Question:
How can I rectify this?
Basically what I did was I went to my Facebook settings and removed the app from there. Many users do this to remove access of the app.
When I come back to the app it should put me back into the usual sign up flow and go through the Facebook approval process again.
However when I did that here are the errors I see. I am no longer able to use the app because of these errors.
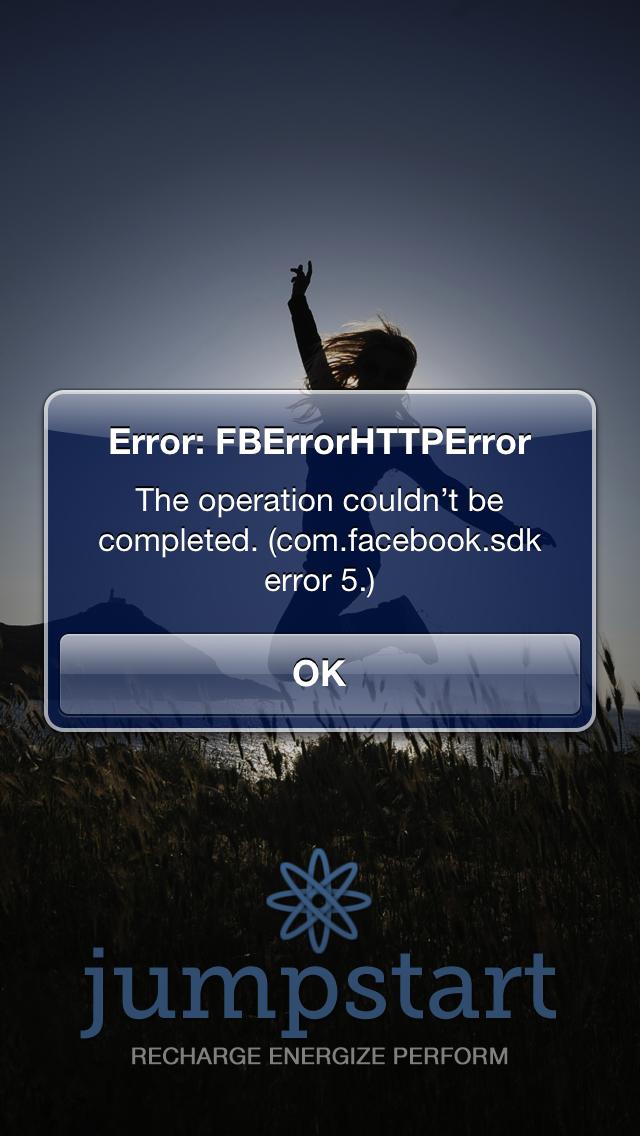
Answer: you go to settings--->privacy---->Facebook.
There you allow your app the access..
Clean your project and run it.your problem will get solved.If not feel free to ask me.
Enjoy..